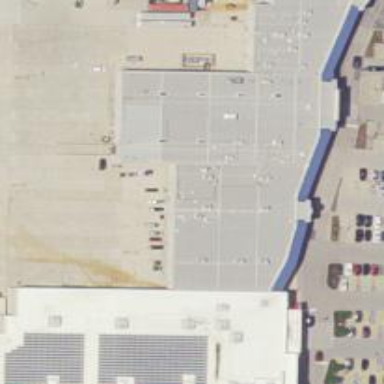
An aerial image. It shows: Retail building.